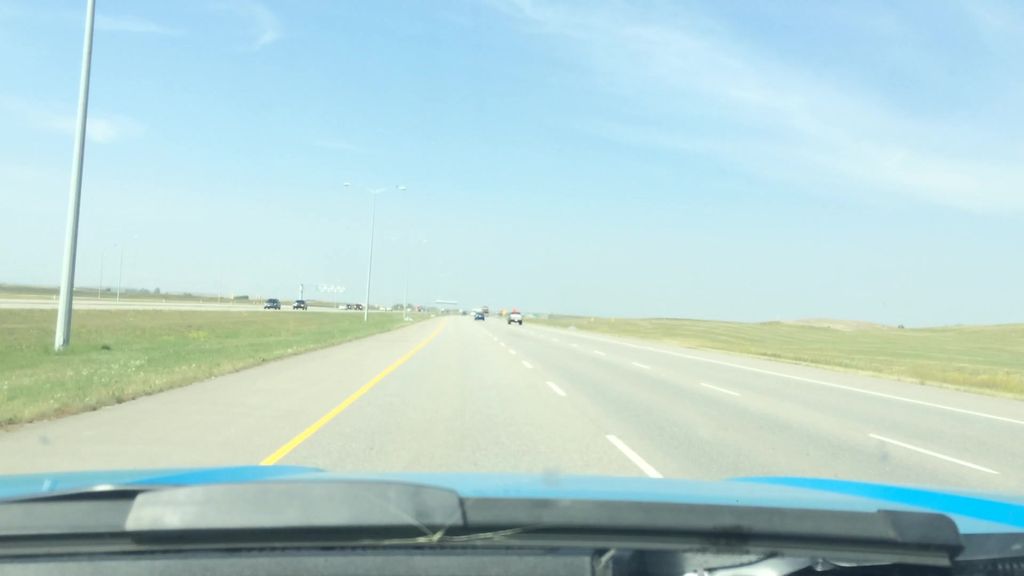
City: calgary